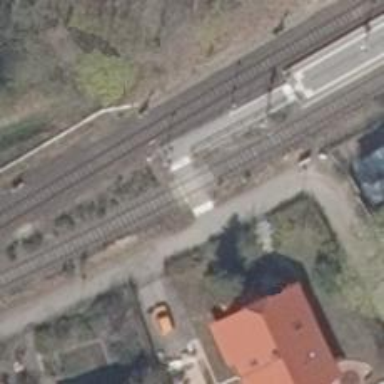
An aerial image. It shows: Crossing for the railway.